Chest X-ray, AP view. Patient: 41 years old, sex F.
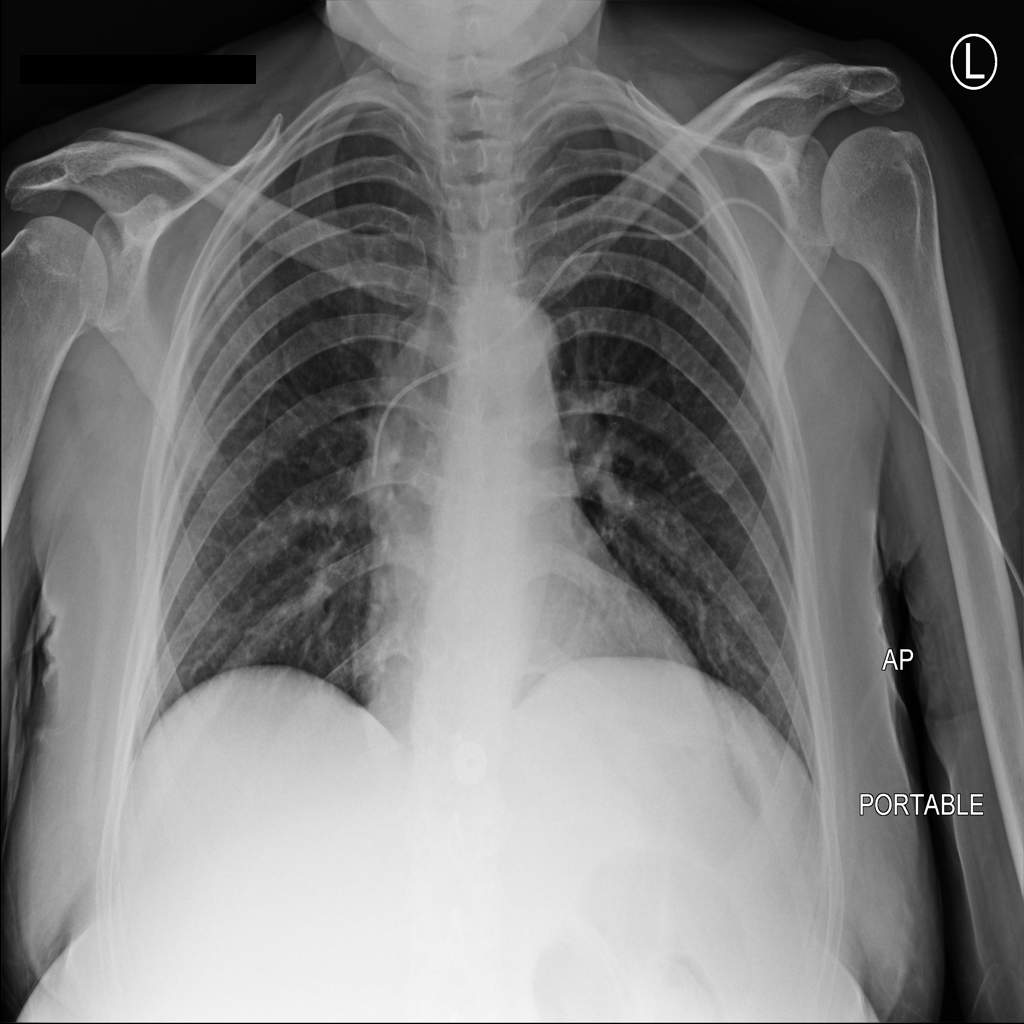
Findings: No Finding